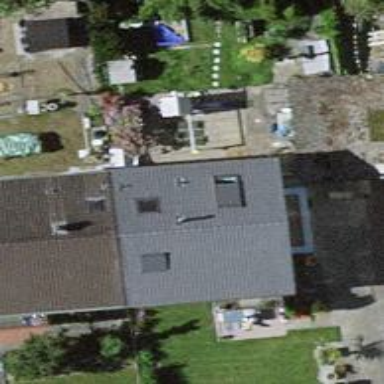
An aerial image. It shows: Semidetached house.